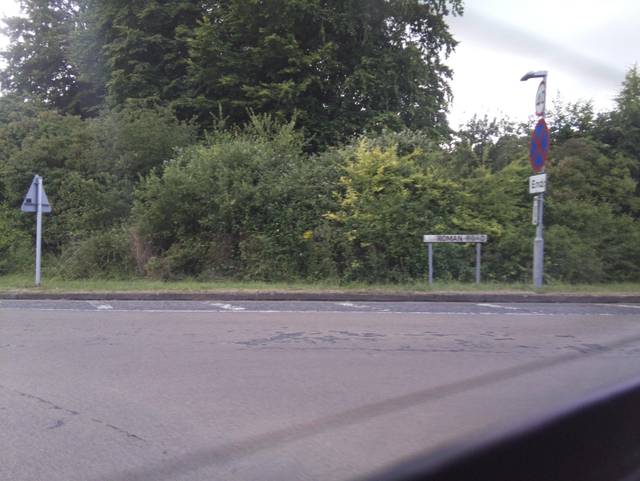
Region: United Kingdom
Coordinates: 51.278, -1.125